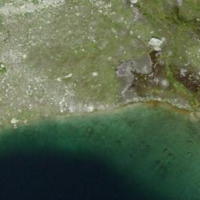
EUNIS habitat code: 31
Species observed at this site:
Mitopus morio